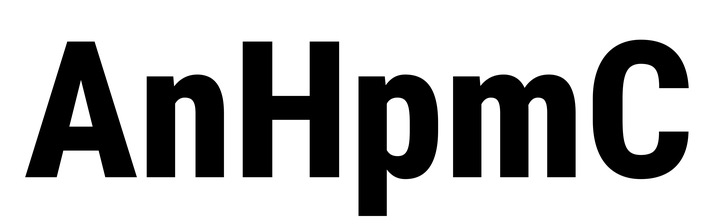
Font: Roboto_Condensed_ExtraBold